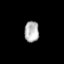
Tissue: lung
Cell type: Epithelial cells
Senescence score: 0.2137
Nuclear area (px): 300
Mean DAPI intensity: 177.577